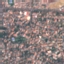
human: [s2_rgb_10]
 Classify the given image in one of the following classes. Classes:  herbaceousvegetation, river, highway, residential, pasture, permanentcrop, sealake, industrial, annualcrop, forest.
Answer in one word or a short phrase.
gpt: Residential